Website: walmart
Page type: review-order
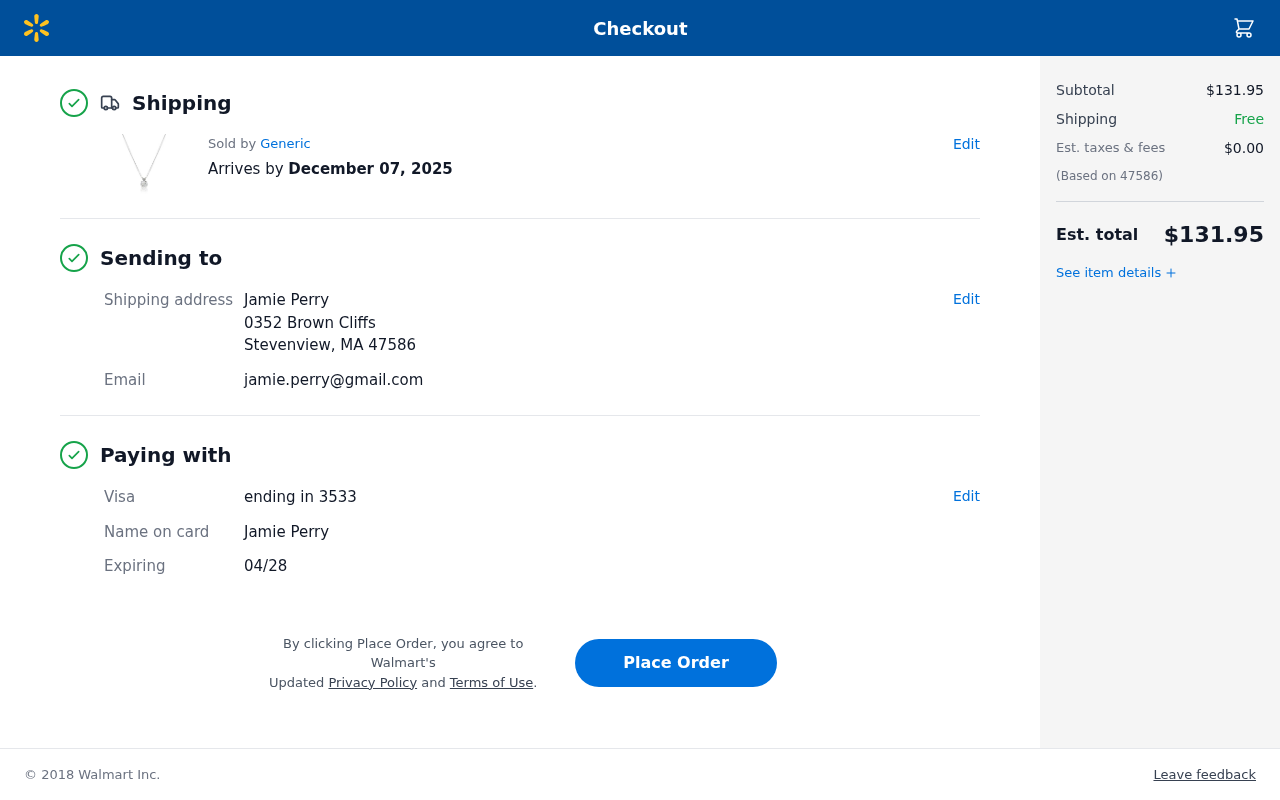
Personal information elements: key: PII_CARD_EXPIRY
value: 04/28
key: PII_CARD_LAST4
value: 3533
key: PII_CARD_TYPE
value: Visa
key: PII_CITY_STATE_ZIP
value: Stevenview, MA 47586
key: PII_EMAIL
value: jamie.perry@gmail.com
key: PII_FULLNAME
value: Jamie Perry
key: PII_FULLNAME2
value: Jamie Perry
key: PII_POSTCODE
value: (Based on 47586)
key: PII_STREET
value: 0352 Brown Cliffs
Product elements: key: PRODUCT1_BRAND
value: Generic
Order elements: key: ORDER_DELIVERY_DATE
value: December 07, 2025
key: ORDER_SUBTOTAL
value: $131.95
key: ORDER_TAX
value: $0.00
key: ORDER_TOTAL
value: $131.95